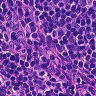
Metastatic tissue present: no